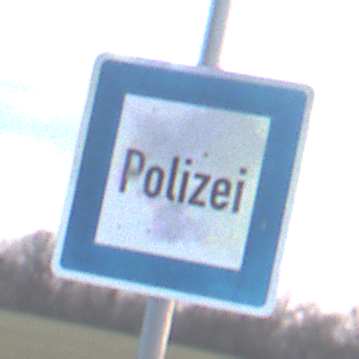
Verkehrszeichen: Polizei
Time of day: SunriseSunset
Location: Outdoor (Nature)
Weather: PartlyCloudy
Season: NotSpecified
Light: Natural